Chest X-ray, AP view. Patient: 54 years old, sex F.
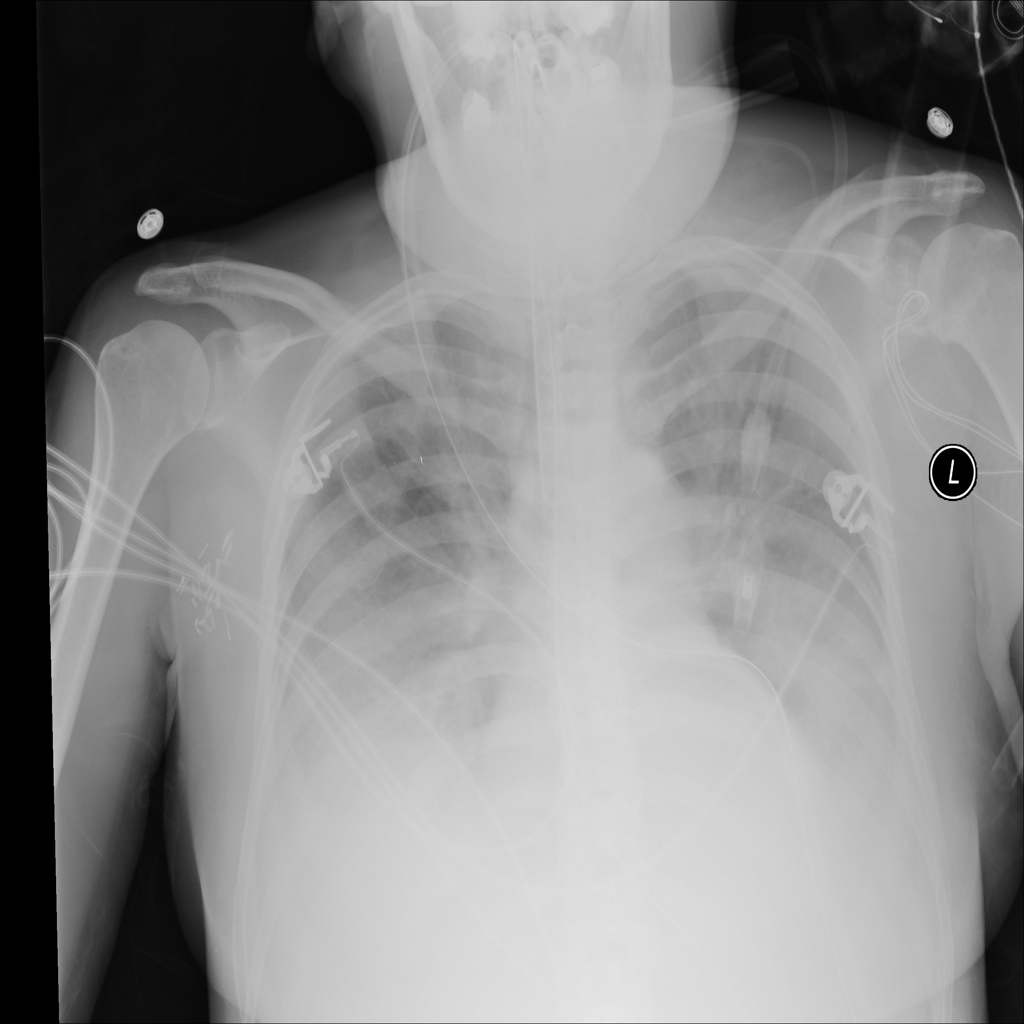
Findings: No Finding